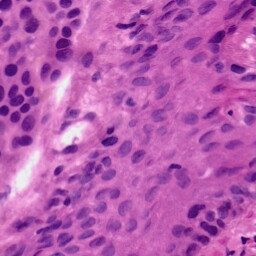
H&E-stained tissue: Skin